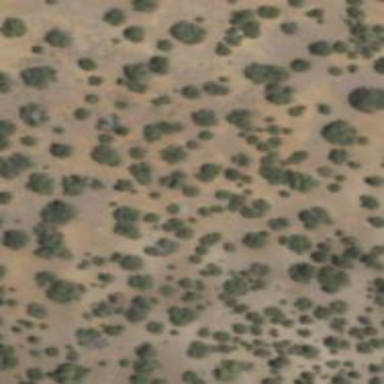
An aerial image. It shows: Area covered in scrub vegetation.